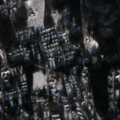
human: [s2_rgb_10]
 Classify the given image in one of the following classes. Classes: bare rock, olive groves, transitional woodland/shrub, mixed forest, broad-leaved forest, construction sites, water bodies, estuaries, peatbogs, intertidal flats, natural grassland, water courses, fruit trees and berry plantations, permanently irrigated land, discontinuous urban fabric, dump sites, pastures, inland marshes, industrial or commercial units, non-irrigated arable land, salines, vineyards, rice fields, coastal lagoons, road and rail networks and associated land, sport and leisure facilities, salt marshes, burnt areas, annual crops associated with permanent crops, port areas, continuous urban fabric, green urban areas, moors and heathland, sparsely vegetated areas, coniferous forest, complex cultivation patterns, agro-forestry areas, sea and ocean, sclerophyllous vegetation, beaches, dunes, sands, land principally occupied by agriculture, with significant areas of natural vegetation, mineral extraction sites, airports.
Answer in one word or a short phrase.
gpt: discontinuous urban fabric, coniferous forest, mixed forest